Aerial crown-view tile of a tropical tree (Barro Colorado Island, Panama), acquired 20241112:
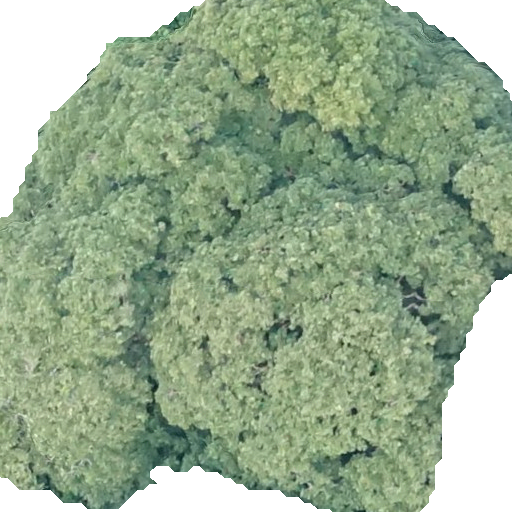
Species: Dipteryx oleifera
GBIF accepted scientific name: Dipteryx oleifera
Crown area: 361.258 m²